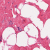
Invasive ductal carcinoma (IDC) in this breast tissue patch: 0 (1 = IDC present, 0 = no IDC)